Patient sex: M
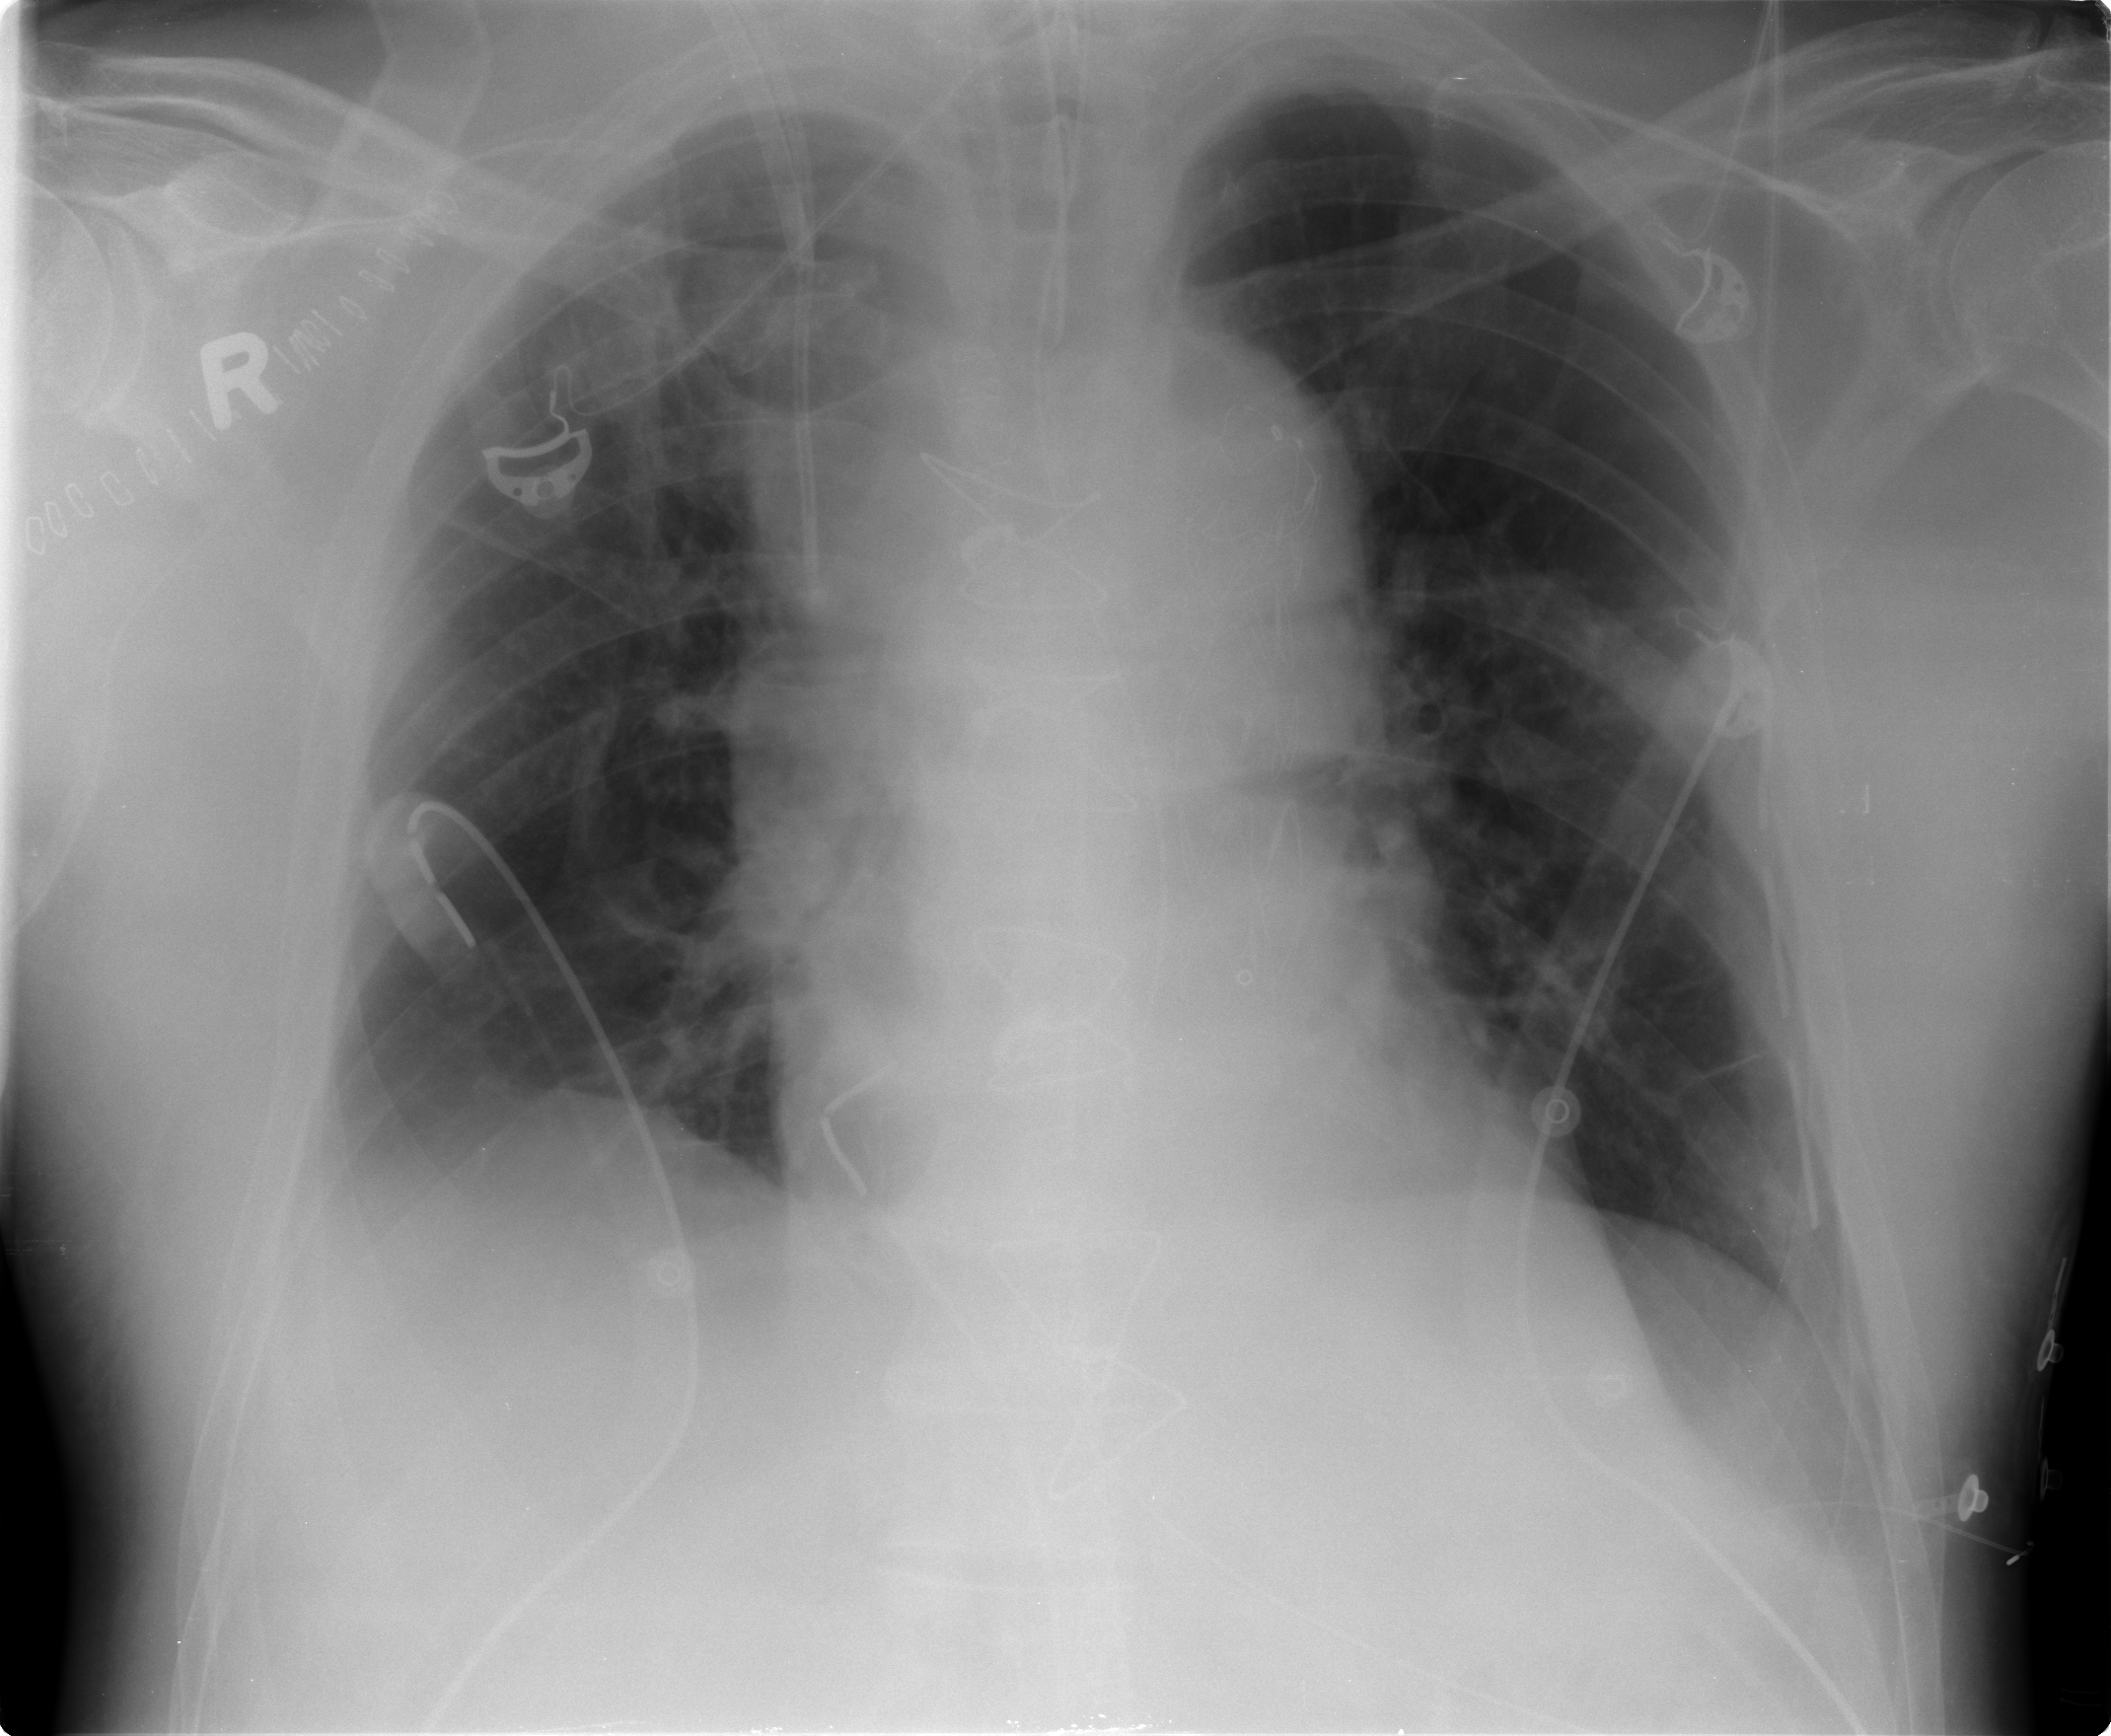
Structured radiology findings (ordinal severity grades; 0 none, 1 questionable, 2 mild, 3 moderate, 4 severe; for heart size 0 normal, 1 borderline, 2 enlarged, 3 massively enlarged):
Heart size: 2
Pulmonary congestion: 0
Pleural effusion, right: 2
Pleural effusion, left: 1
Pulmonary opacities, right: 0
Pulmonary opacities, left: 0
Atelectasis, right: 2
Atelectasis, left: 2